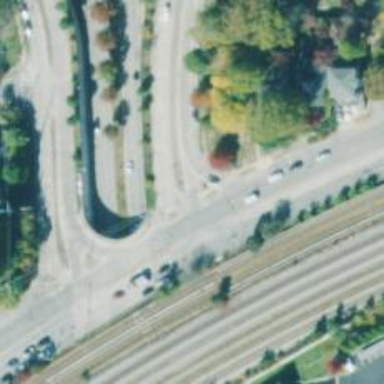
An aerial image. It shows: Trunk link highway.